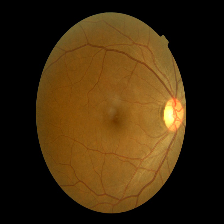
Diabetic retinopathy grade: Mild